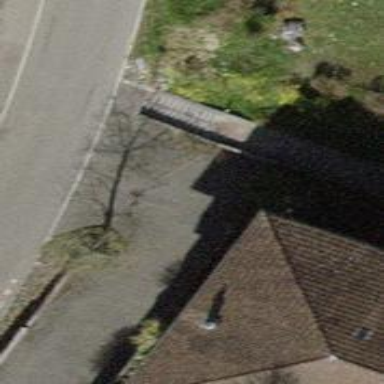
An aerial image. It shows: Concrete steps.